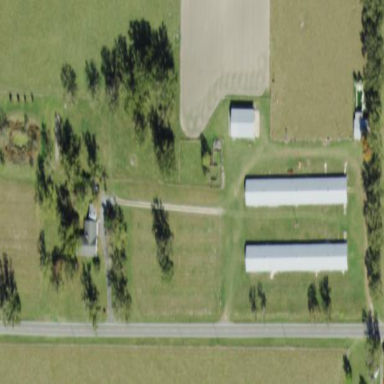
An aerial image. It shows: Poultry farmyard is depicted in the image.